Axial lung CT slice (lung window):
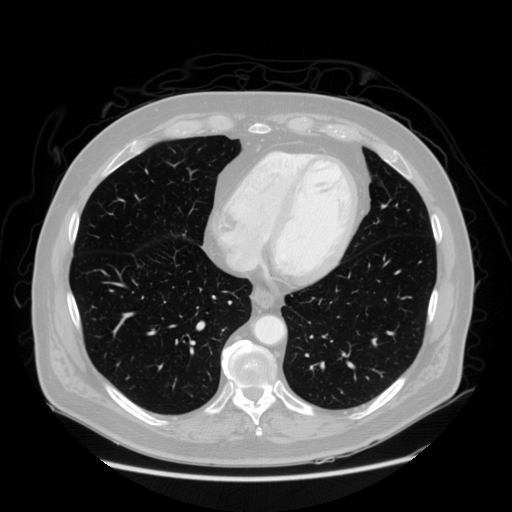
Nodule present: no